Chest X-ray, PA view. Patient: 40 years old, sex M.
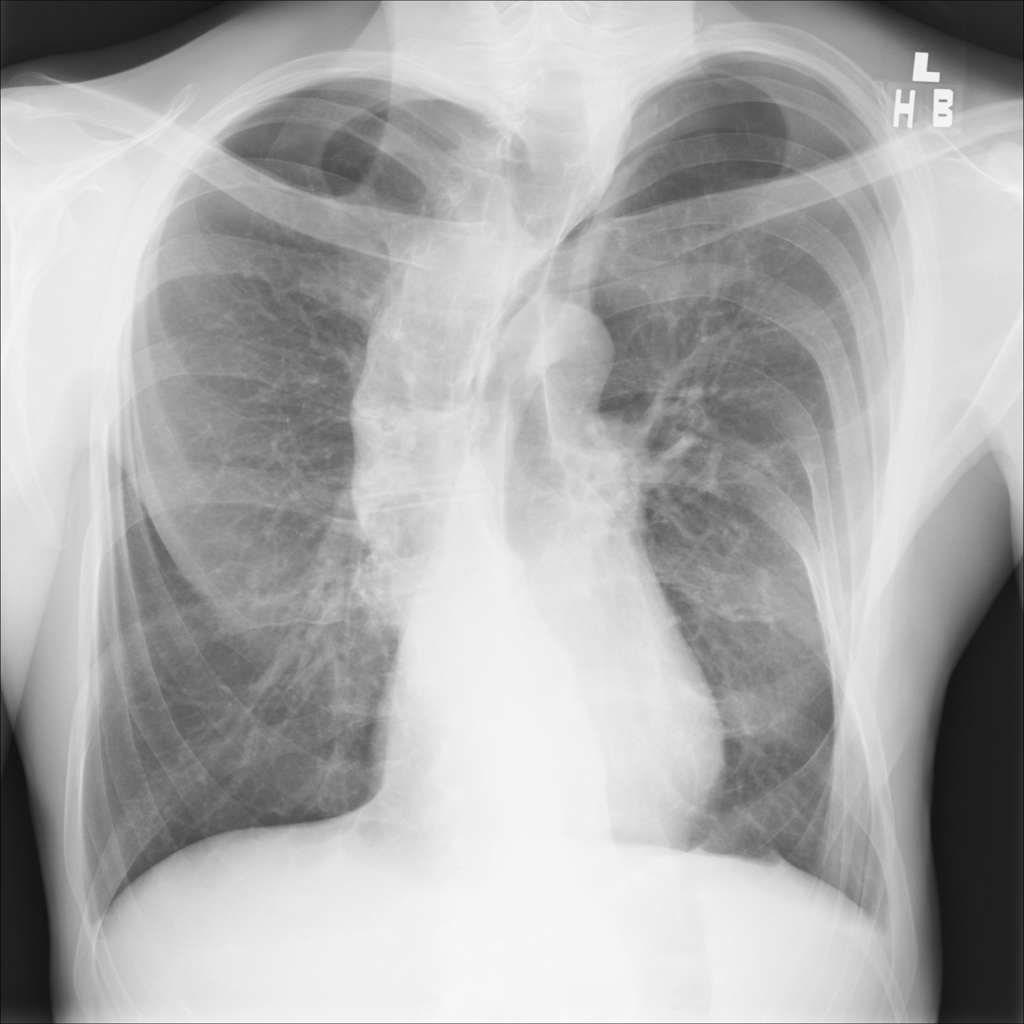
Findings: Infiltration